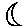
Label: moon